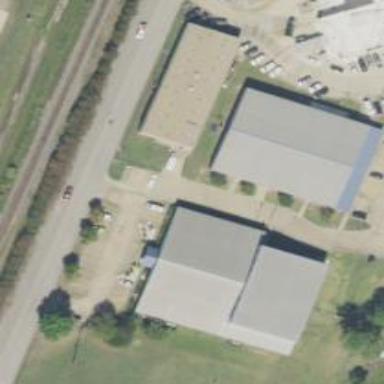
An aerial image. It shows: Community center building.